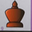
Piece: bK